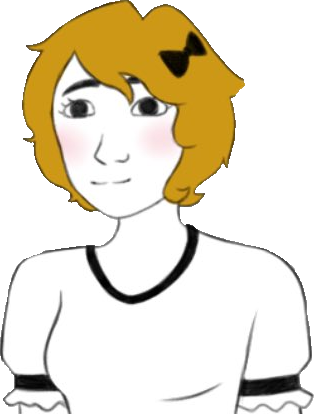
Label: 5_Doomer_Girl